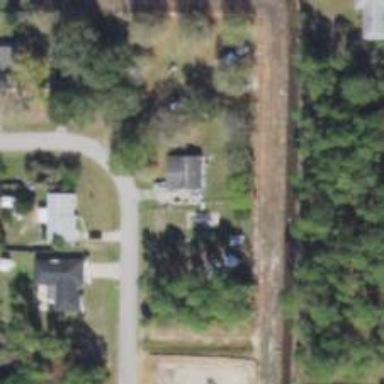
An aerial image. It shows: Driveway.